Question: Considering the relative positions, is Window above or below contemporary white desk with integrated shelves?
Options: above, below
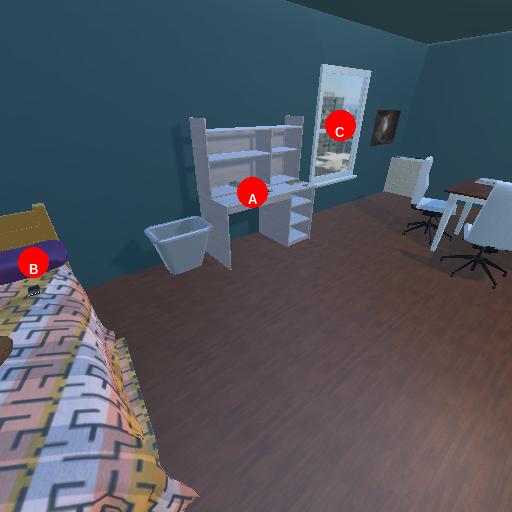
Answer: above